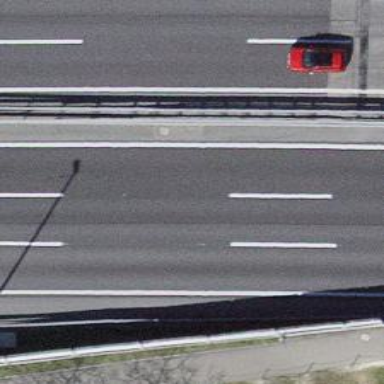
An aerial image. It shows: Asphalt motorway.